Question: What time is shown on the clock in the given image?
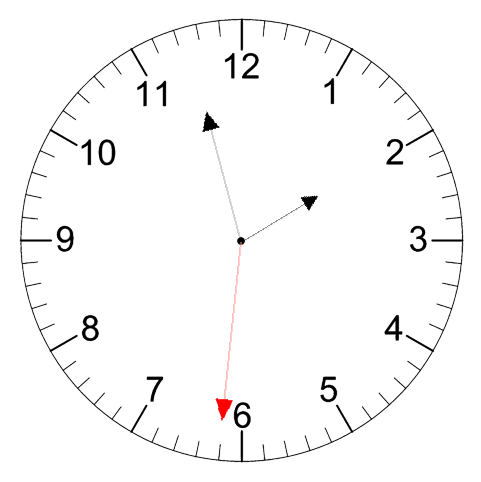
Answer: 01:57:31